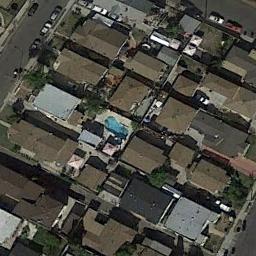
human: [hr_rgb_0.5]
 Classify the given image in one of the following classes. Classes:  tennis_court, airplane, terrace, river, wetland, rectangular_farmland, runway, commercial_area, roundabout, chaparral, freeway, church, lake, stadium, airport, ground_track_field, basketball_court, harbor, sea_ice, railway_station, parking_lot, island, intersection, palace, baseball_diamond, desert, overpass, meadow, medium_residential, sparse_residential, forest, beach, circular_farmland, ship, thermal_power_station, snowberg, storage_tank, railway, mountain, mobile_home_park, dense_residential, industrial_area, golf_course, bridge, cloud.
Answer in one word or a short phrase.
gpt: dense_residential